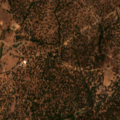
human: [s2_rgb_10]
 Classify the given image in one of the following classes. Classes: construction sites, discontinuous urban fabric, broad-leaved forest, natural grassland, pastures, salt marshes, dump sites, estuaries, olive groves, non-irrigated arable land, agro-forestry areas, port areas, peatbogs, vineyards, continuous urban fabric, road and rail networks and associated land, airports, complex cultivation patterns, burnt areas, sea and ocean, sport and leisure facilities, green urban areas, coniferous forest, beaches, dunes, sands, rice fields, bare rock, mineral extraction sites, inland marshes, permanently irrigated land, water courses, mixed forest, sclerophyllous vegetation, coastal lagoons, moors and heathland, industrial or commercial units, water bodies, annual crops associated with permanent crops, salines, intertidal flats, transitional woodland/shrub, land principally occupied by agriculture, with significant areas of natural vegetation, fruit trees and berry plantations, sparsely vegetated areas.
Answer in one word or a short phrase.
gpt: non-irrigated arable land, agro-forestry areas